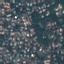
Land use / land cover: Residential